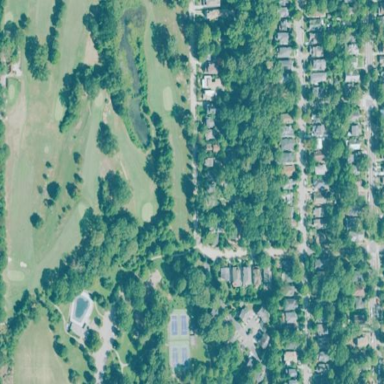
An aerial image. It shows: Golf course surrounded by greenery.